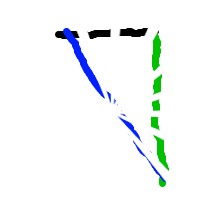
Shape: triangle